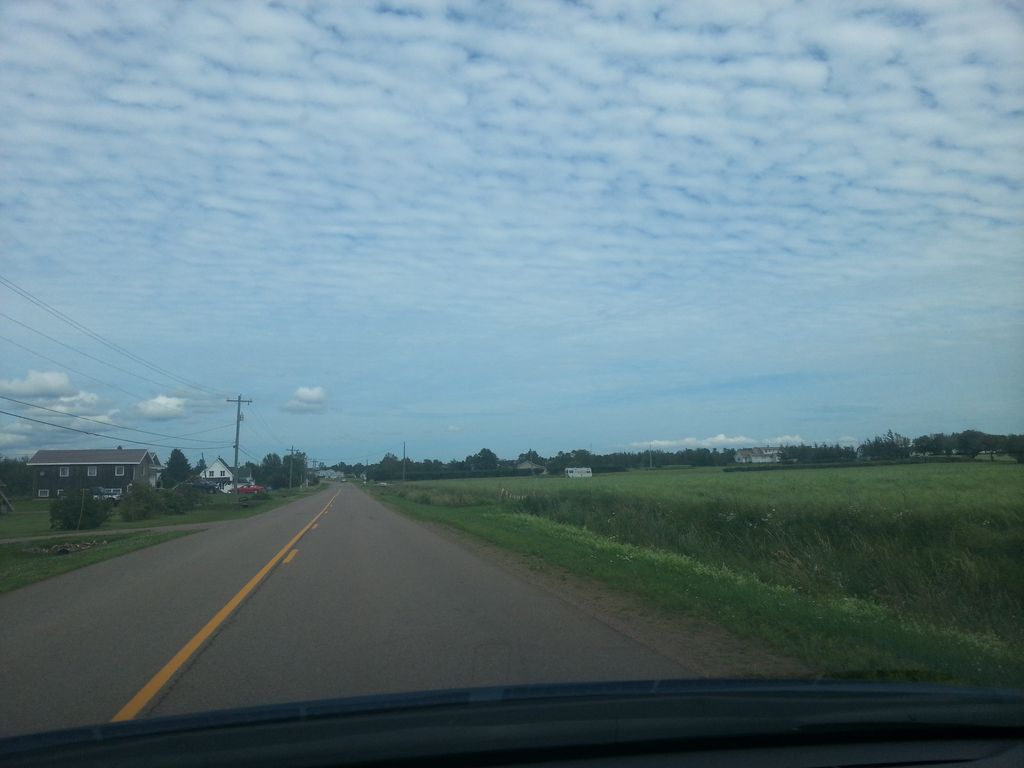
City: charlottetown